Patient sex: M
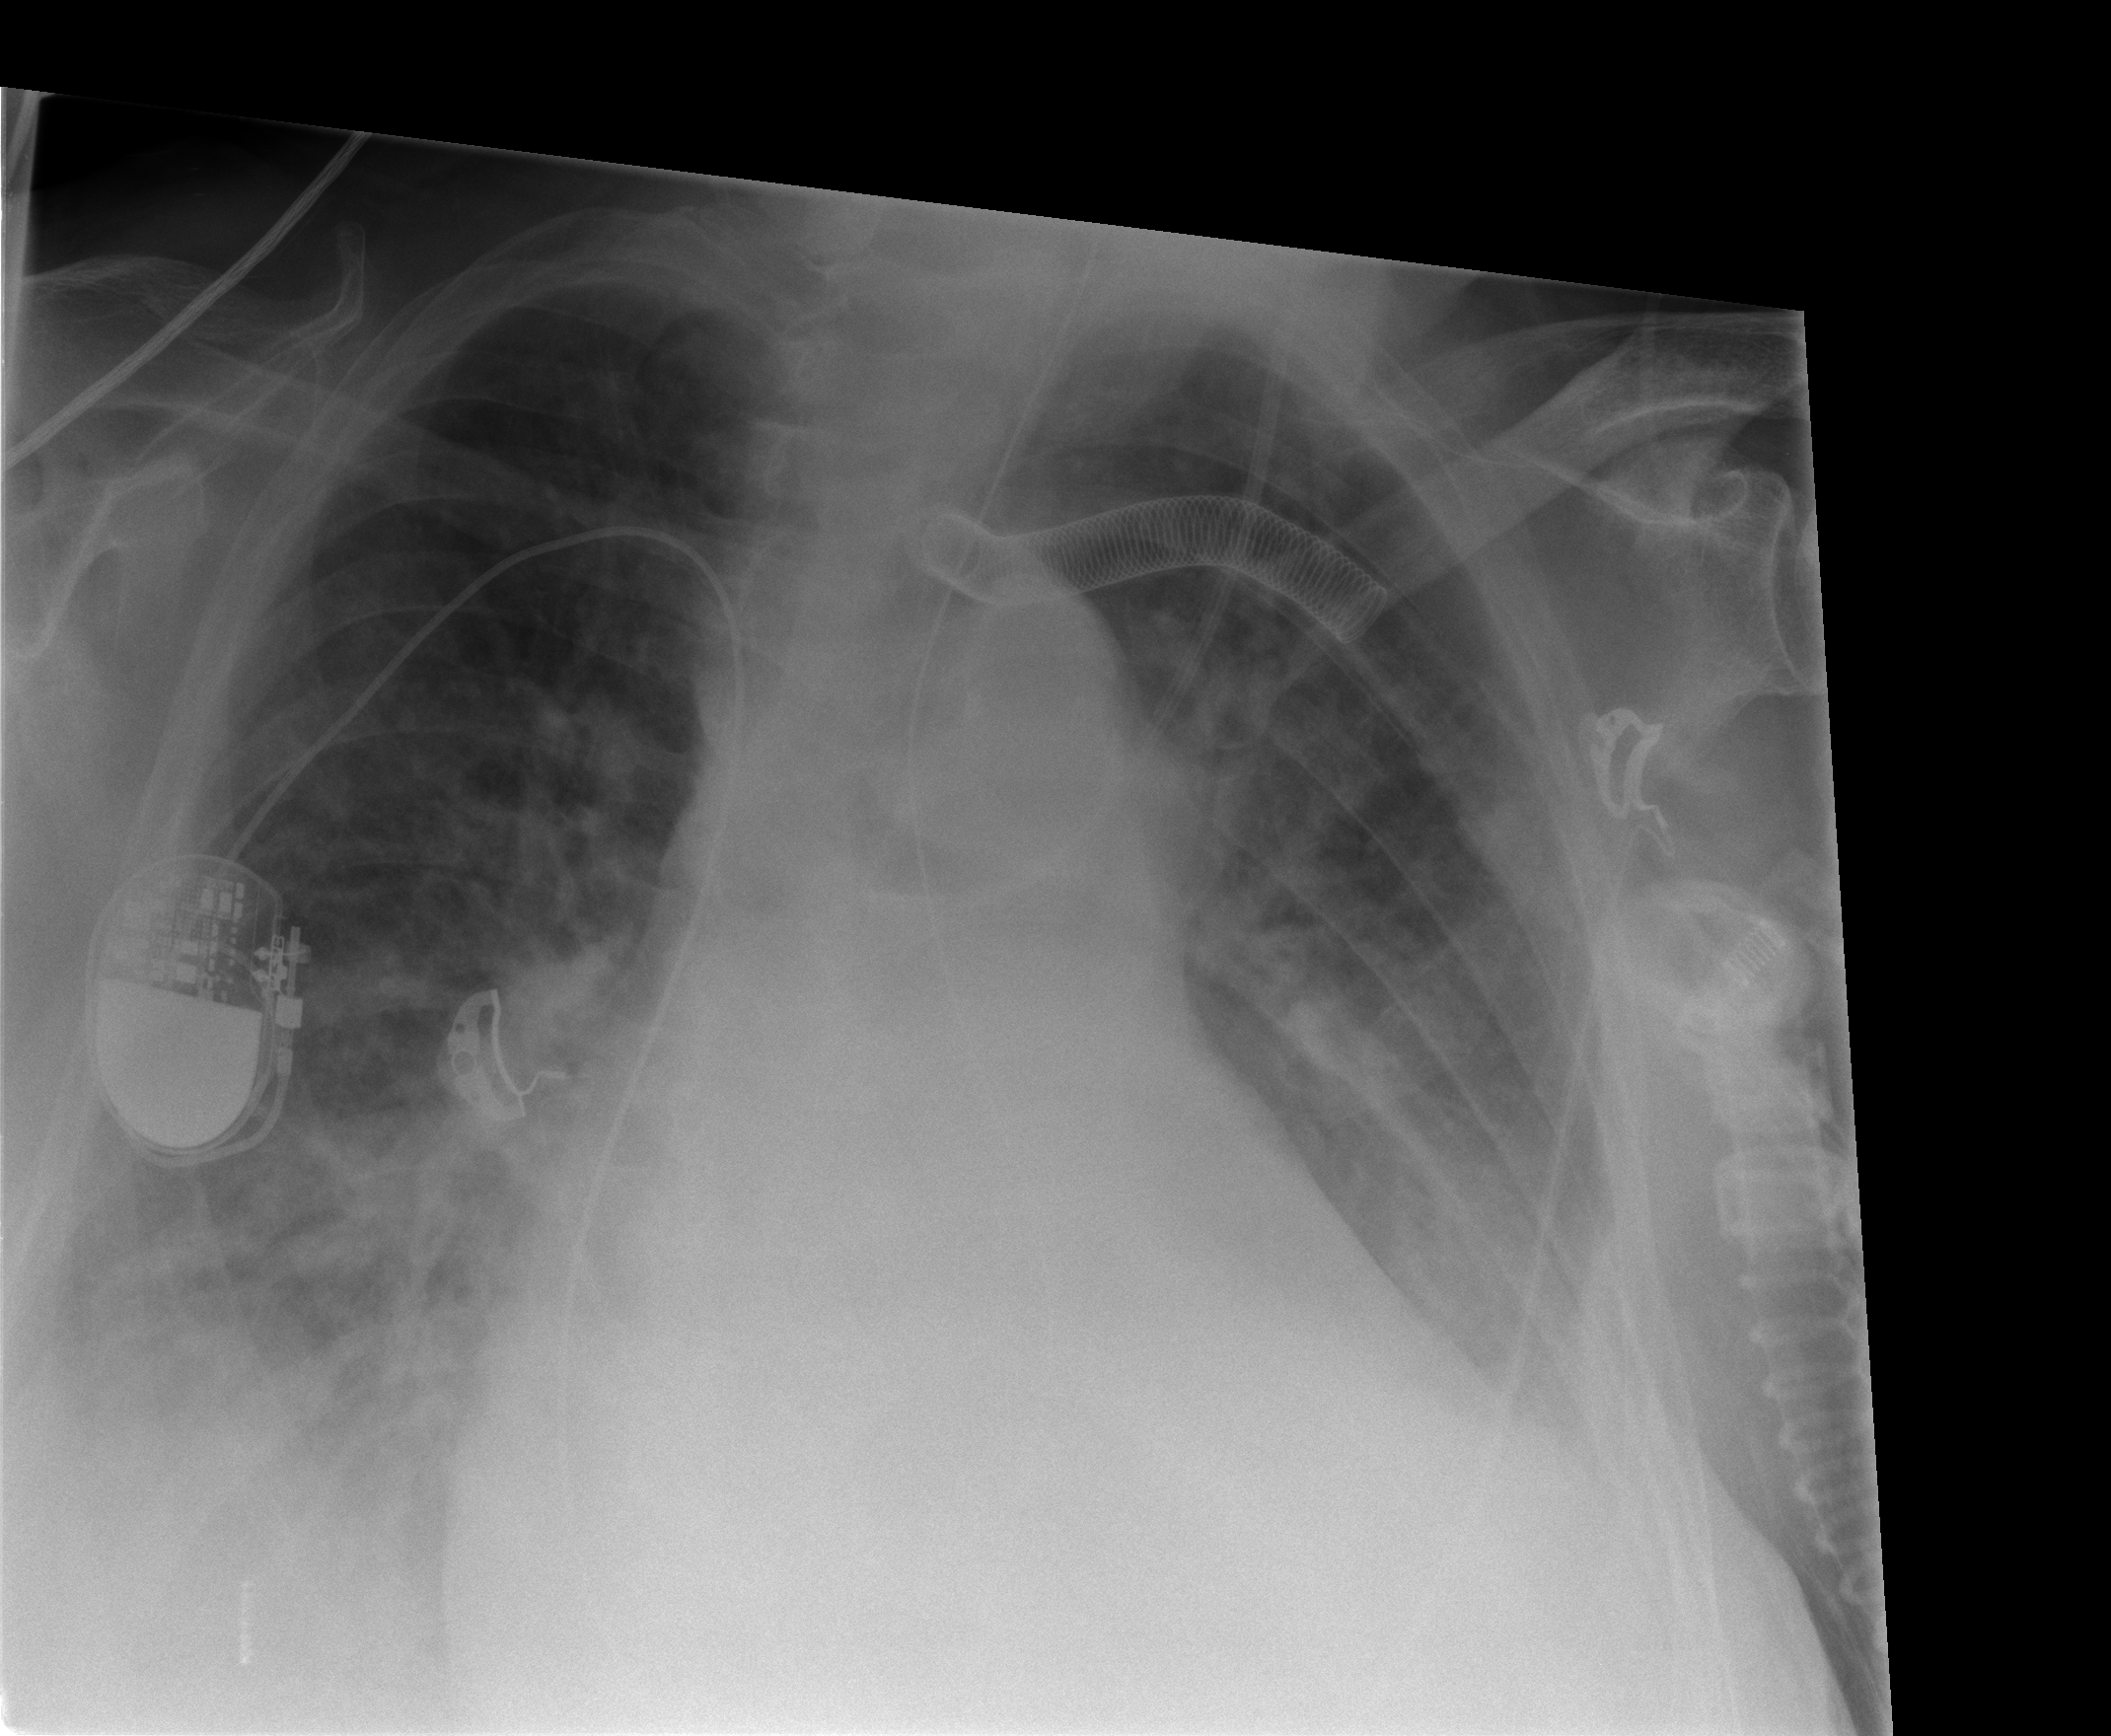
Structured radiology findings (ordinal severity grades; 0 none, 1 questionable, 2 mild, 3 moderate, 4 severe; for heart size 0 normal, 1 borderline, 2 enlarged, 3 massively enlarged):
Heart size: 2
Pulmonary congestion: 2
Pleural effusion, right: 3
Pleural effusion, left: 2
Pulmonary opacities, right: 0
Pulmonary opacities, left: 0
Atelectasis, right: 3
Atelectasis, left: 2